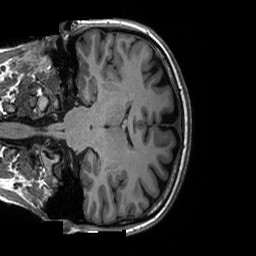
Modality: T1w
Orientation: coronal
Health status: ill
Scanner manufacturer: siemens
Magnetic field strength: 3 T
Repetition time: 2.3 s
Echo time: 0.00226 s